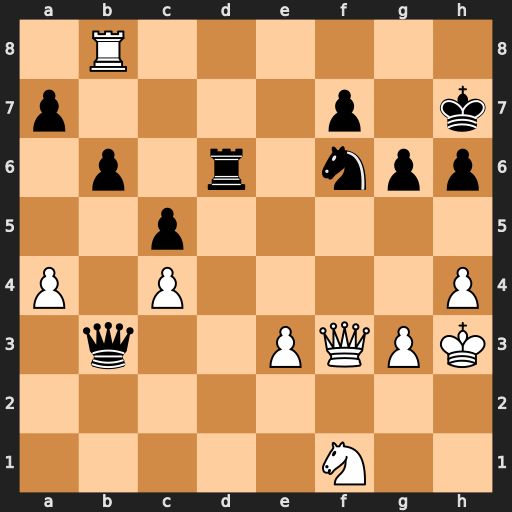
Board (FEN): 1R6/p4p1k/1p1r1npp/2p5/P1P4P/1q2PQPK/8/5N2
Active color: w
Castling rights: -
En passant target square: -
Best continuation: Qa8 Nd7 Rh8+